Question: Count the number of objects in the diagram.
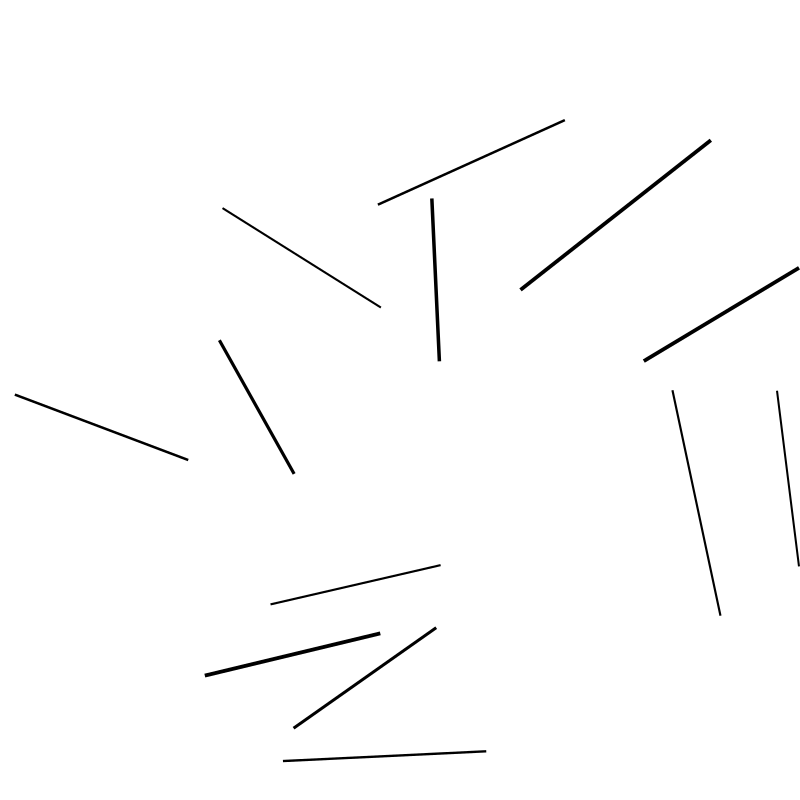
Answer: 13